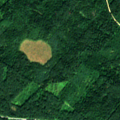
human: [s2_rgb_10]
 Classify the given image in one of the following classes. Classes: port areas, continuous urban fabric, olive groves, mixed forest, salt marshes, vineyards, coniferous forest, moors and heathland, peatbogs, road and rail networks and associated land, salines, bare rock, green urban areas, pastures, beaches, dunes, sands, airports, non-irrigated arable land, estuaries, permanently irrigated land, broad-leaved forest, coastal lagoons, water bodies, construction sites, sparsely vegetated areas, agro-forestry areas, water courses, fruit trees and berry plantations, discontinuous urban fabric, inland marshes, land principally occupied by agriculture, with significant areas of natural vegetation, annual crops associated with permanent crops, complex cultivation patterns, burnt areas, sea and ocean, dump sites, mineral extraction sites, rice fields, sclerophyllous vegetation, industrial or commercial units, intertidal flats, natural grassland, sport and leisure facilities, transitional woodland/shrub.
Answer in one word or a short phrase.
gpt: coniferous forest, mixed forest, transitional woodland/shrub